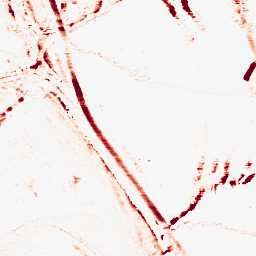
Category: morphological
Decomposition family: morphological_rect
Decomposition parameters: operation: opening
width: 10
height: 3
Upsampling method: bspline
Upsampling parameters: scale: 8
Upsampling scale: 8